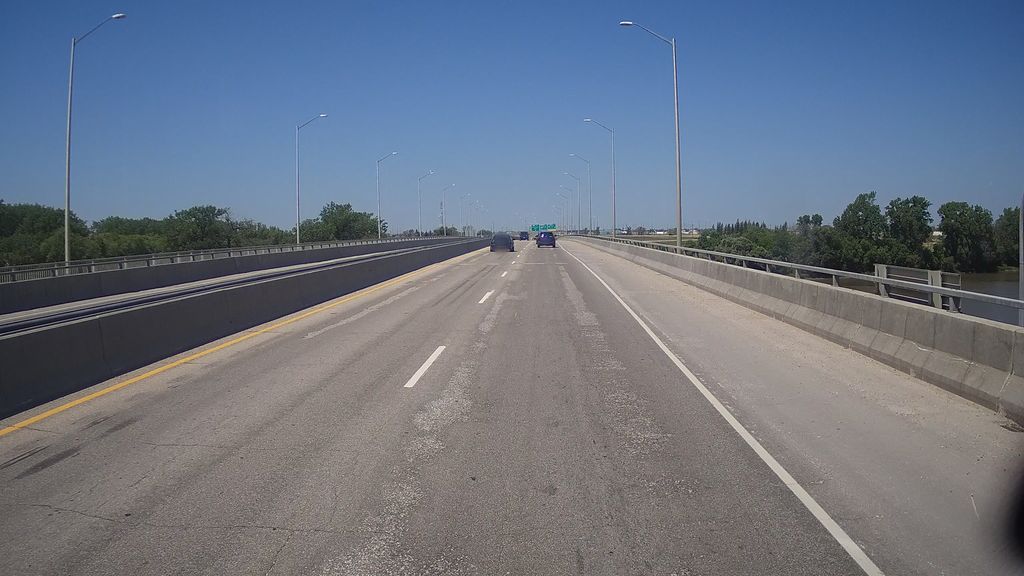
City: winnipeg